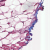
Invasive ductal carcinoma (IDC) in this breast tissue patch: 0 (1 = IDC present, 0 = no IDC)